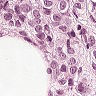
Metastatic tissue present: yes